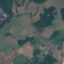
Label: Pasture